Field crop: tomato
Growth stage: 1
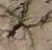
Species: cyperus